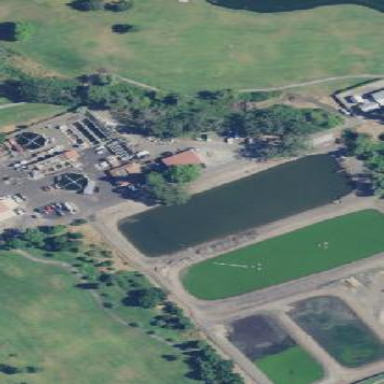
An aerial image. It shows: View of wastewater plant.